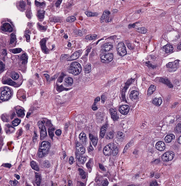
Tumor epithelial tissue: yes
Tumor-associated stroma tissue: no
Normal tissue: no